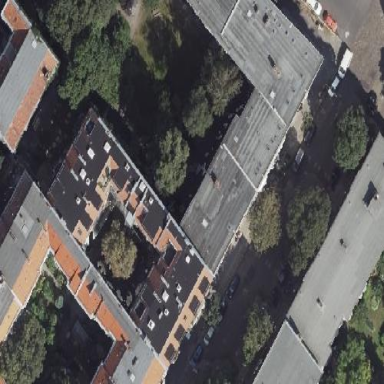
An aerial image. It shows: Building with apartments featuring unique double saltbox roof shape.